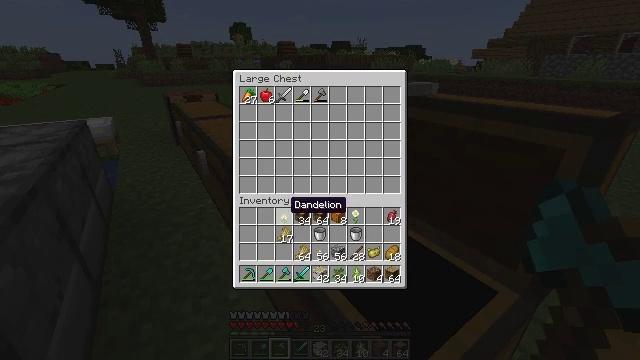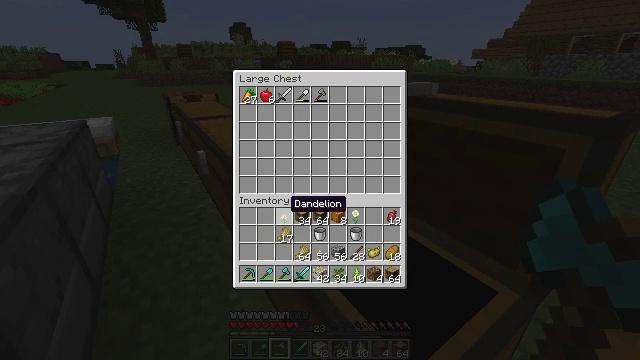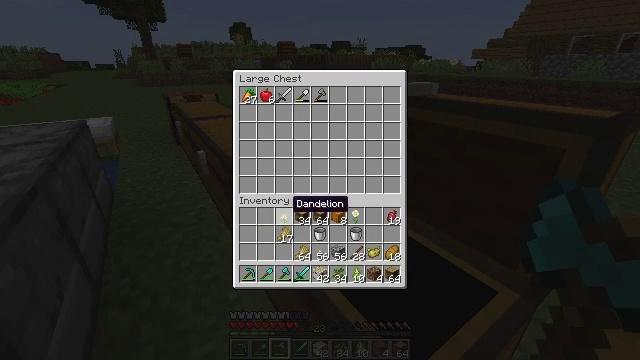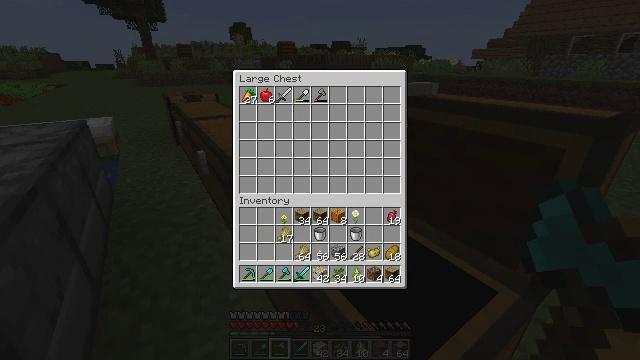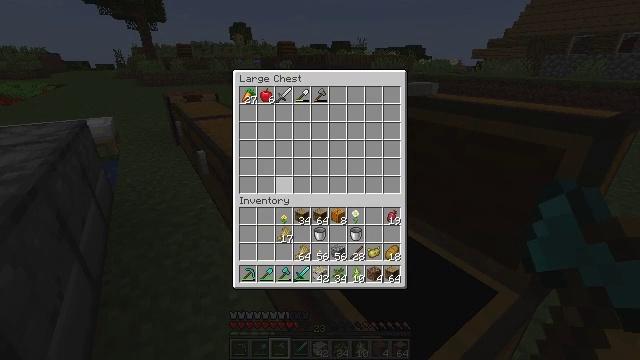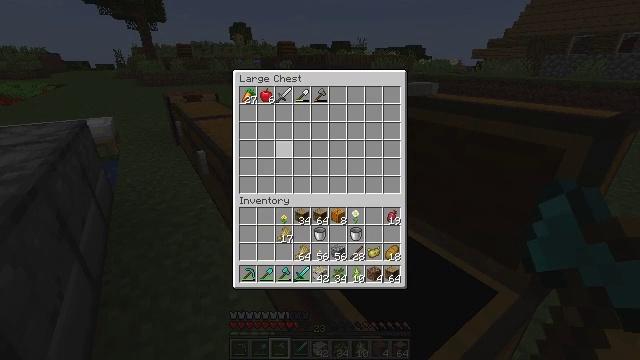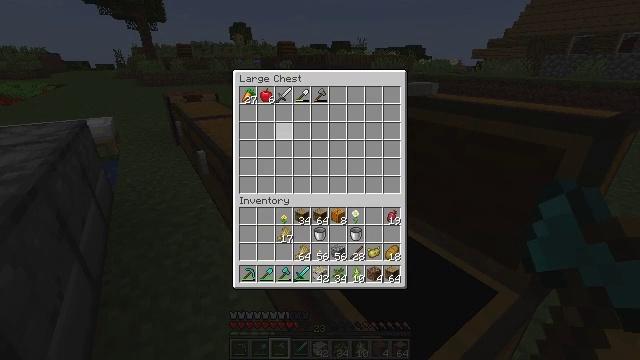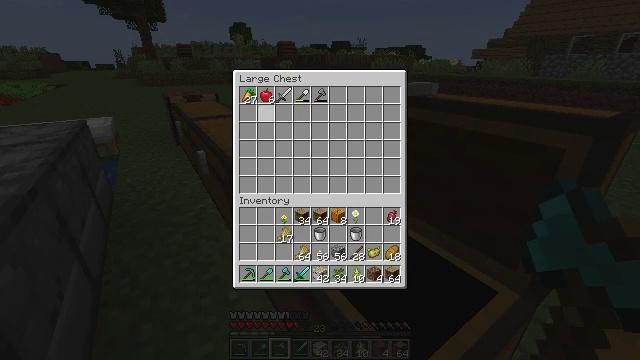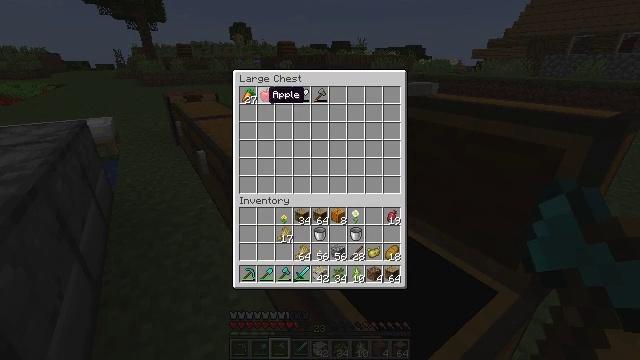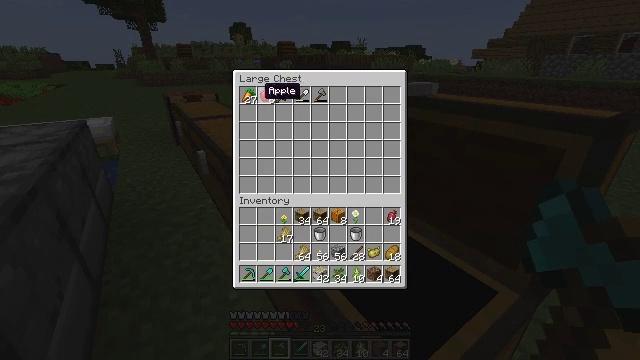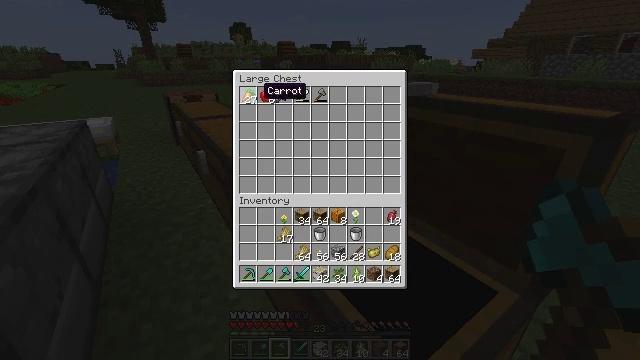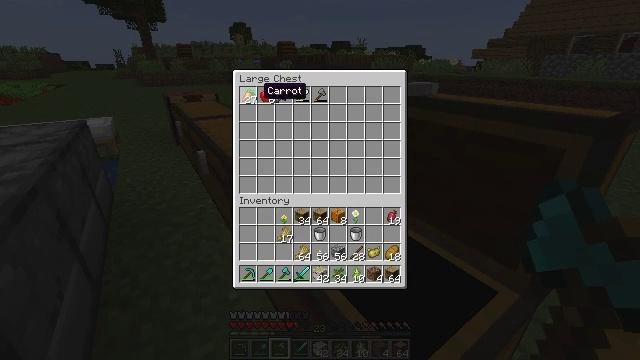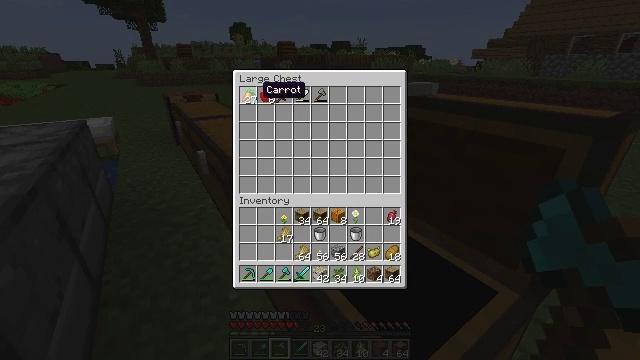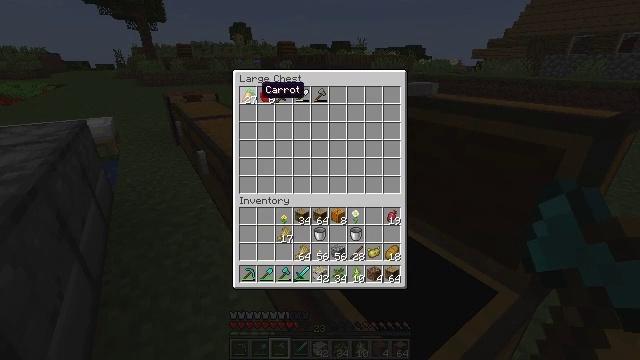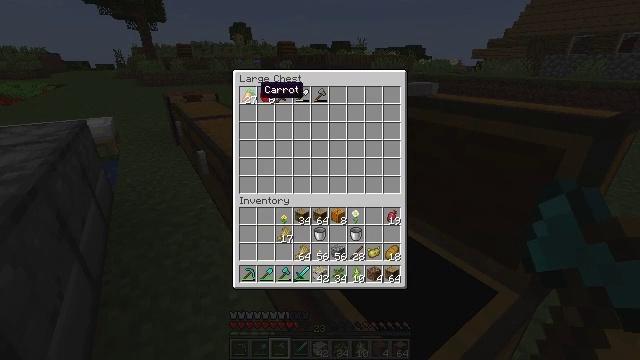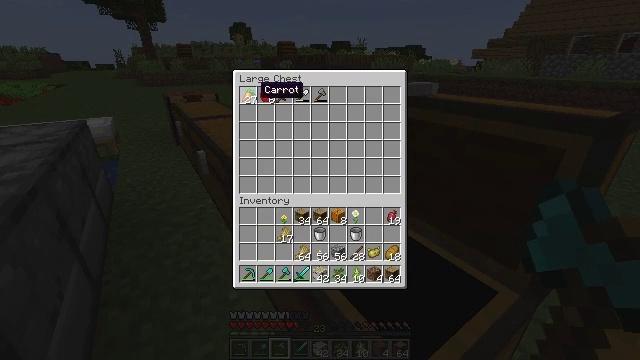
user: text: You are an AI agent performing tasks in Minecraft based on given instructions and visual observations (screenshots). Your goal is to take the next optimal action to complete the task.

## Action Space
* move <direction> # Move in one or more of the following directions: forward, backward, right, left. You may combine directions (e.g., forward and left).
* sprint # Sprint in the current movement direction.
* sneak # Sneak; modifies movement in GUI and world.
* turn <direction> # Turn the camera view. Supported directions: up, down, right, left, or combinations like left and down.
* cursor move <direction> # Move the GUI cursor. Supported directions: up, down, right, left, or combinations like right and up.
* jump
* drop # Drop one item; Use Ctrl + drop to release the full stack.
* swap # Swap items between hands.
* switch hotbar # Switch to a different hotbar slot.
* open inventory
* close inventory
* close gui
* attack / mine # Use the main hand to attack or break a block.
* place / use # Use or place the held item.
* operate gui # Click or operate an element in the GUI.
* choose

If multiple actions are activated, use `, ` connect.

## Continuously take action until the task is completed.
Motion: motion action
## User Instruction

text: Transform a pumpkin into pumpkin seeds via crafting.
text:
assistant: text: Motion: sneak
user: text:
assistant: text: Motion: sneak
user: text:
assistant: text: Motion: sneak, cursor move up
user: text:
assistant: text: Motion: sneak, cursor move up
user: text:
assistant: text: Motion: sneak, cursor move left and up
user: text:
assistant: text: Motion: sneak, cursor move up
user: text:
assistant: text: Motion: sneak, cursor move up
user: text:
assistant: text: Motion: sneak, cursor move left and up
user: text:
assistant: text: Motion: sneak
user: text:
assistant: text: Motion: sneak
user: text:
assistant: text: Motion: sneak
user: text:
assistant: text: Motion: sneak
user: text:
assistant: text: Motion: sneak
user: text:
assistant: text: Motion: sneak
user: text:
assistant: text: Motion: sneak
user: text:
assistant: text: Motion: sneak
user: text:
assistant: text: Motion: sneak
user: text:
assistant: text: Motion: sneak, cursor move right and down
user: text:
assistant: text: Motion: sneak, cursor move right and down
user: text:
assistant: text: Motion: sneak, cursor move right and down
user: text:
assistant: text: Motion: sneak, cursor move down
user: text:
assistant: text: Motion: sneak
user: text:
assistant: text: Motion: sneak, cursor move down
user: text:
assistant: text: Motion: sneak
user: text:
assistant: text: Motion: sneak
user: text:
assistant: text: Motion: sneak
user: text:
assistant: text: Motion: sneak
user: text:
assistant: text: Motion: sneak
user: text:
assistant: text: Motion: sneak
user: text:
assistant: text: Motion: sneak